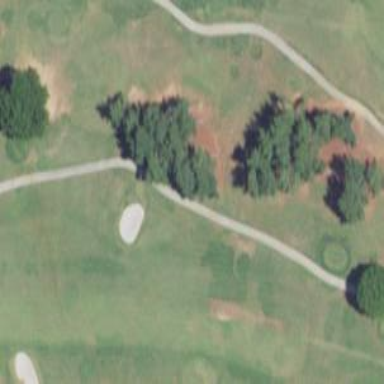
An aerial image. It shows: Service road designated as golf cart path.